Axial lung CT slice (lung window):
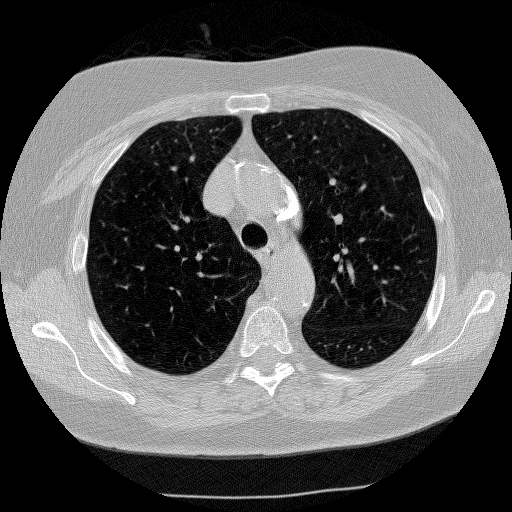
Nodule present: no